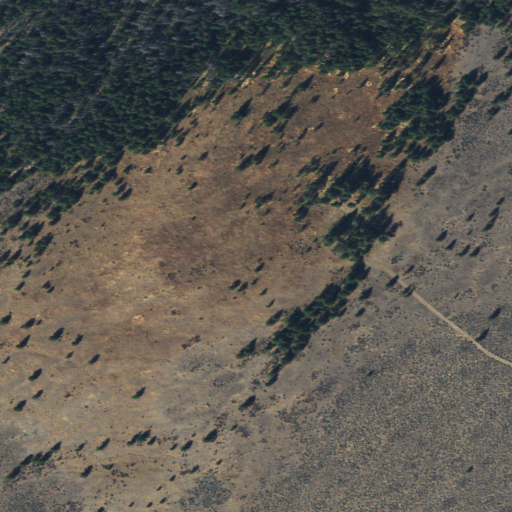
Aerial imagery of plain(s) in Montana named Gravelle Park containing shrub, evergreen forest, and grassland